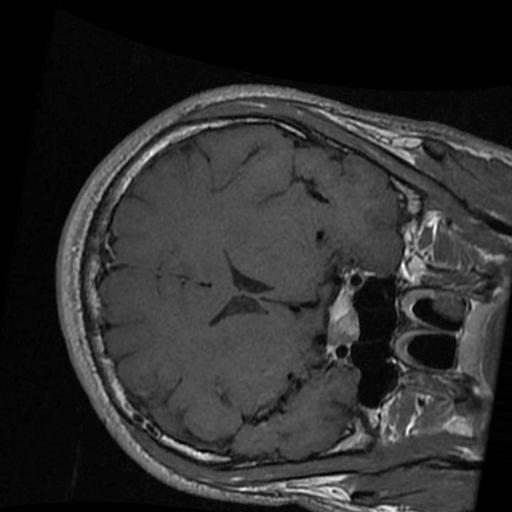
Label: brain_tumor